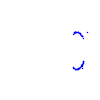
Particle: proton